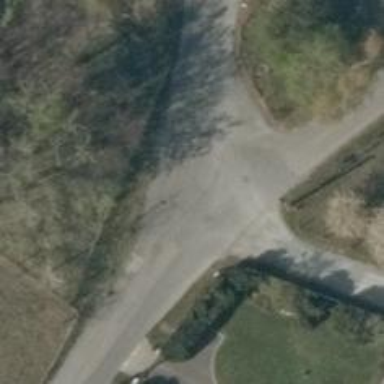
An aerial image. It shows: Unclassified road with concrete surface.